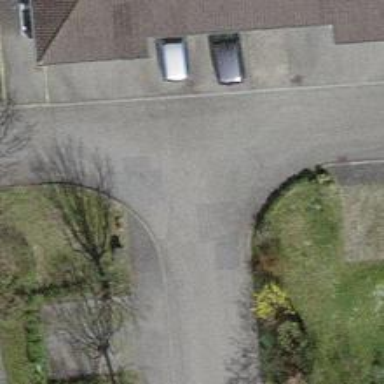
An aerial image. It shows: Kerb barrier.